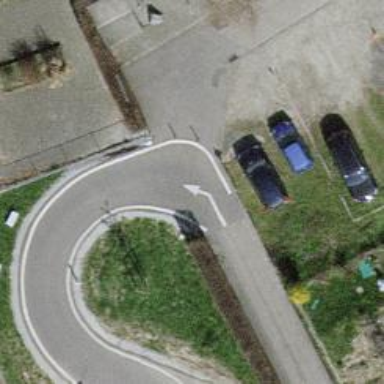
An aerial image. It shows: Bollard barrier.